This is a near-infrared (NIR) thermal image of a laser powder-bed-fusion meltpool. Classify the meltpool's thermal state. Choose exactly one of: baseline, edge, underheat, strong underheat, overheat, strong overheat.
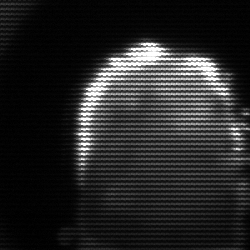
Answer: baseline